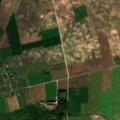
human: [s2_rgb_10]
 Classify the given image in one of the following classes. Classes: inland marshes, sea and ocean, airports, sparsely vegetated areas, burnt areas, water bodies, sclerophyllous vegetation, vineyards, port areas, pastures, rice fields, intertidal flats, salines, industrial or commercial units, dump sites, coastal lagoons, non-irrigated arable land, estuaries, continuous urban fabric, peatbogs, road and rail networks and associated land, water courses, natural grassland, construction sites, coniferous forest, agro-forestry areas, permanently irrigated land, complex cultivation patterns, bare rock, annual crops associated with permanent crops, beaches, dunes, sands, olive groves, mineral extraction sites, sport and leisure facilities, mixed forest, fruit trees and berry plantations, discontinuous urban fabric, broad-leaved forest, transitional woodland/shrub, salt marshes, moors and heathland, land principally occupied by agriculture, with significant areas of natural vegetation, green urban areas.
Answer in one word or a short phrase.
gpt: discontinuous urban fabric, non-irrigated arable land, fruit trees and berry plantations, broad-leaved forest